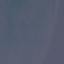
Land use / land cover: SeaLake